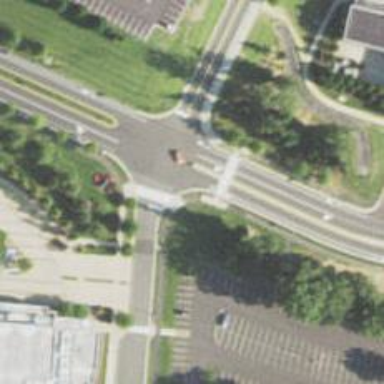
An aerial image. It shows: Asphalt footway with shared cycleway.